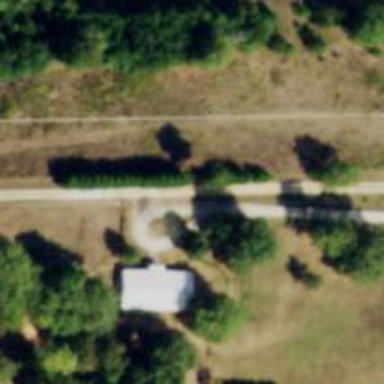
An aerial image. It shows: Driveway.